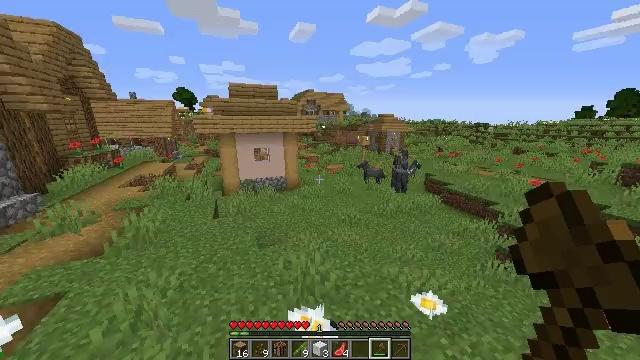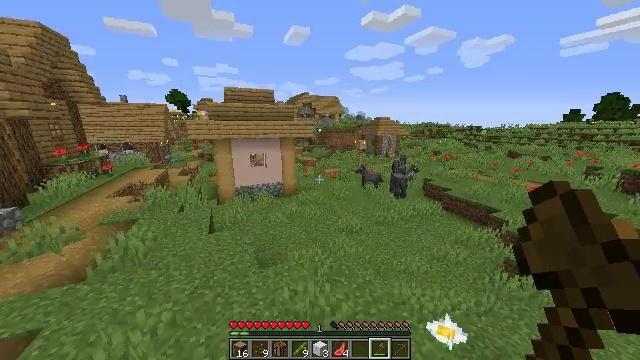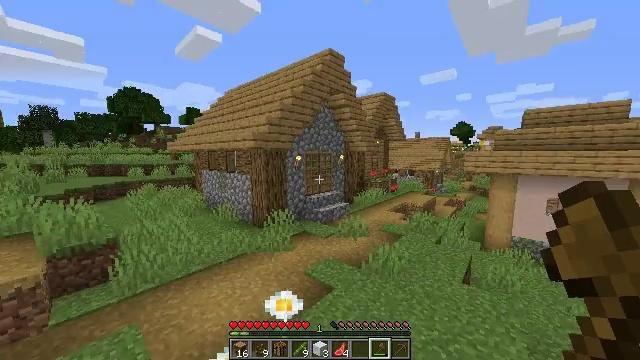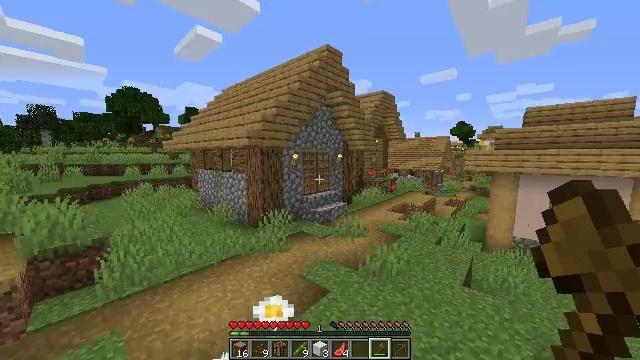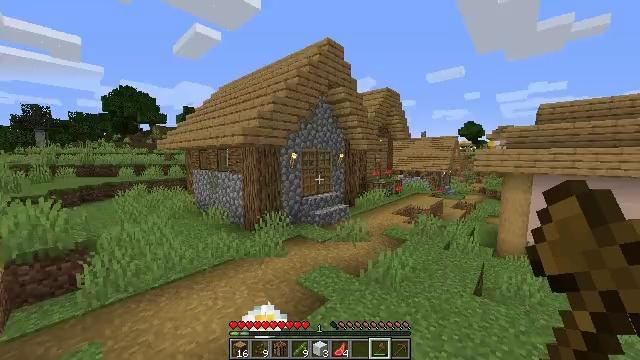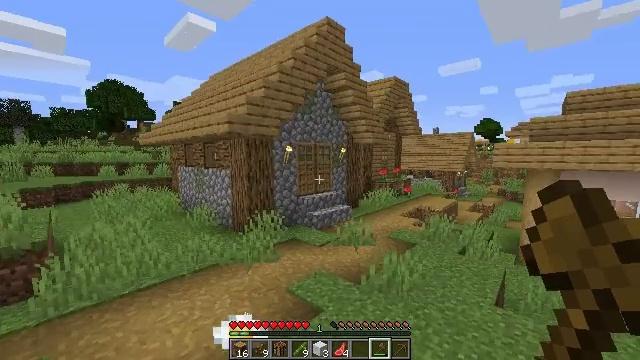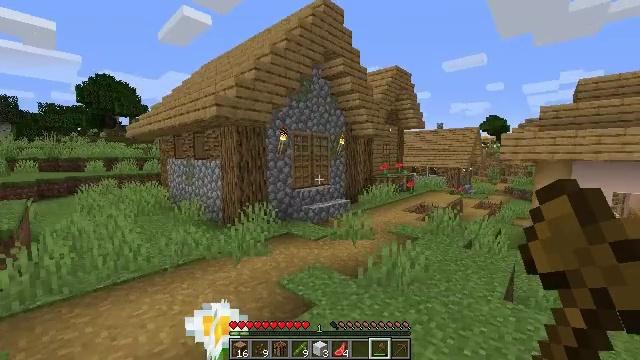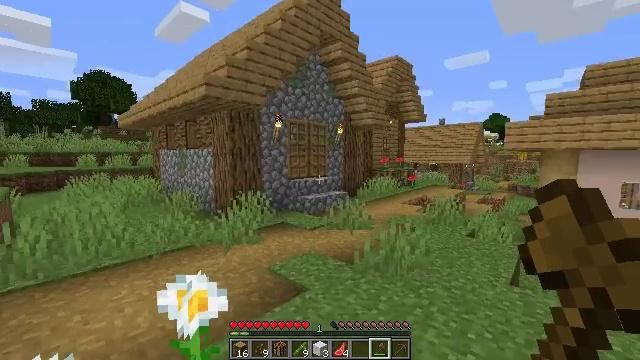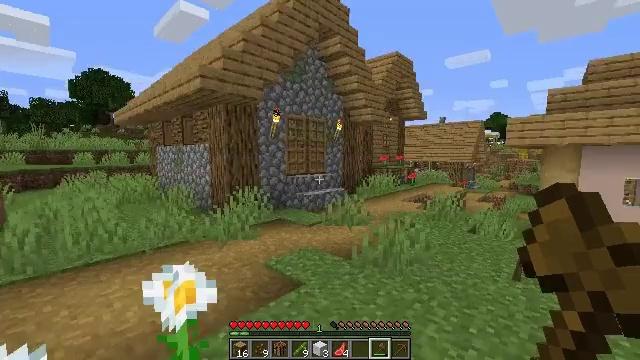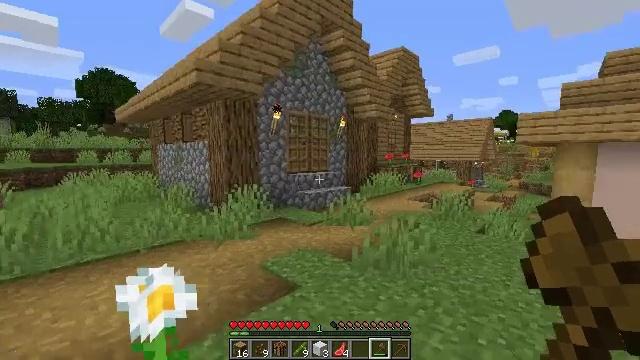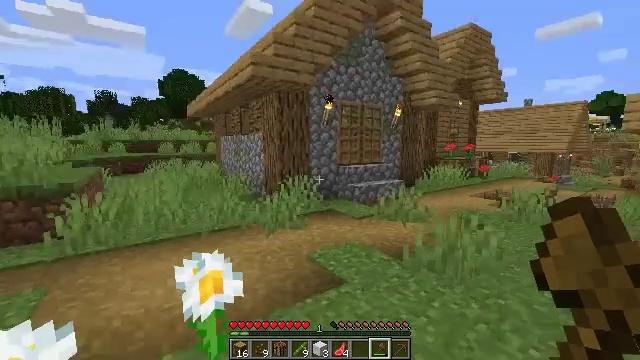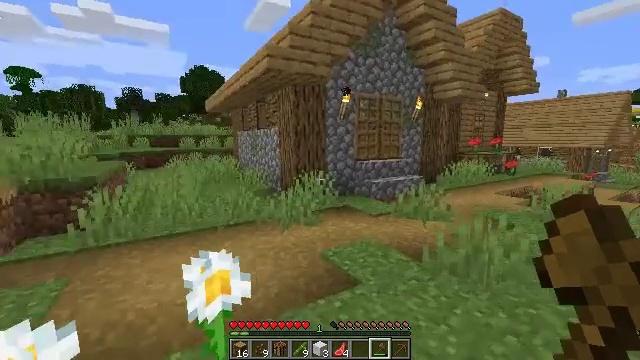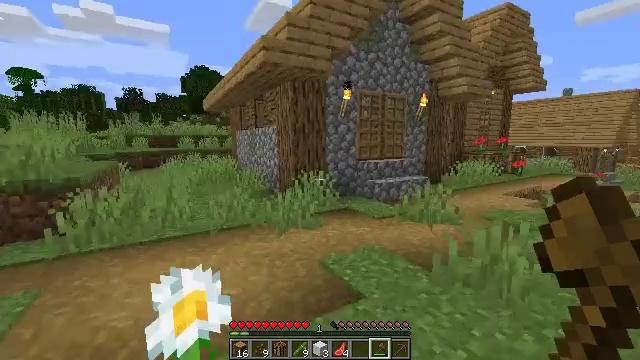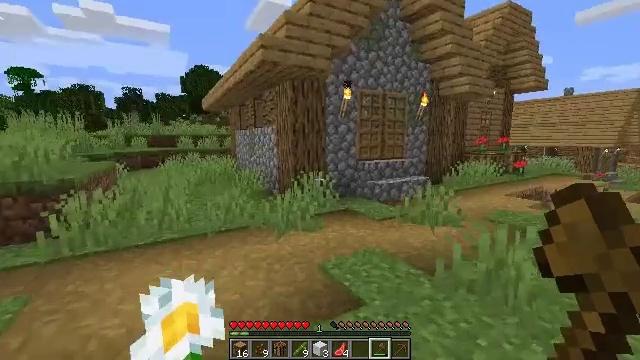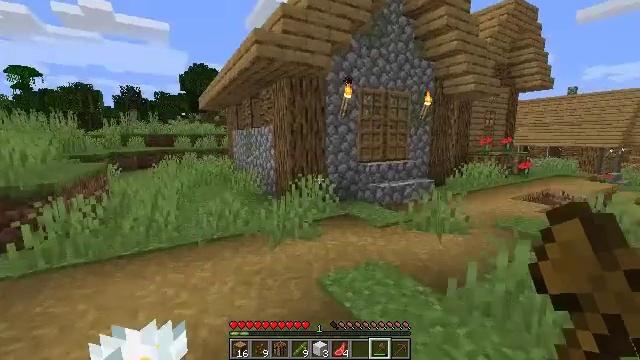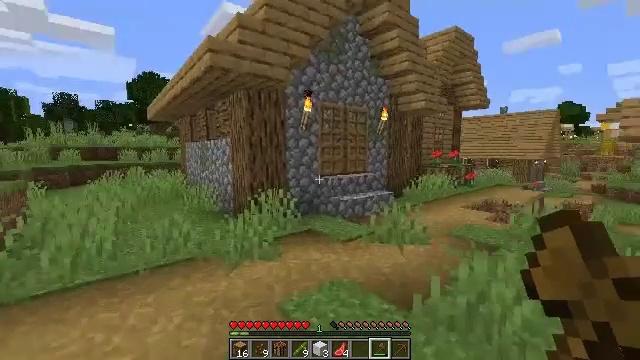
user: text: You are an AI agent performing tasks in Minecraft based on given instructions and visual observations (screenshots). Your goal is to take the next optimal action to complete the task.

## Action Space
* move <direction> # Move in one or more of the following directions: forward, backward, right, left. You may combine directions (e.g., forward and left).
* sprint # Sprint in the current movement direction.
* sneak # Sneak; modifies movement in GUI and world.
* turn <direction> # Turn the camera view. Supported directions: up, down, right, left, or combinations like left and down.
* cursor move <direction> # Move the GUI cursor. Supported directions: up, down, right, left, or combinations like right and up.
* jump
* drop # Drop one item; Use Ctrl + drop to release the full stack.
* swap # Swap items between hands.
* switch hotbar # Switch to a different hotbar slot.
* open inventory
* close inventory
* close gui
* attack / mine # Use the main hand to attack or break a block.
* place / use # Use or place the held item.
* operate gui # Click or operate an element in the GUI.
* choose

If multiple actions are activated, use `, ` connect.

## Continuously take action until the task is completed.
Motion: motion action
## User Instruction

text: Collect the blast furnace by mining it.
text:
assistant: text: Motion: move forward and move left
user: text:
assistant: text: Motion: move forward and move left, turn left and up, jump
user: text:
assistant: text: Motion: no_op
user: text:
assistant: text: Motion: no_op
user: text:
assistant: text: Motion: no_op
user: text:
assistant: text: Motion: no_op
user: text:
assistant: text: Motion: no_op
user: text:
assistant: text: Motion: no_op
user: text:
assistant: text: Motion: turn left
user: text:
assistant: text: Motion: move forward, turn left and down
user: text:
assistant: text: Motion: move forward, turn left and down
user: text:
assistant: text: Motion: move forward
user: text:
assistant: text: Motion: move forward
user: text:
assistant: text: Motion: move forward
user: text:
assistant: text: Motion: move forward, turn right and up
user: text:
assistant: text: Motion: move forward, turn right and up
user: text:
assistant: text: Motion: move forward, turn right
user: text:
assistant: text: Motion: move forward, sprint
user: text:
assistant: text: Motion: move forward, sprint
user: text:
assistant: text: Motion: move forward, sprint, turn left
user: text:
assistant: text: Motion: move forward, sprint, turn left
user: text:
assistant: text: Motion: move forward, turn left
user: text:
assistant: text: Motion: move forward, turn left
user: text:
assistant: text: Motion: move forward, turn left
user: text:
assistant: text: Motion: move forward, turn left
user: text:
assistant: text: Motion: move forward, turn left
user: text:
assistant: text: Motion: move forward
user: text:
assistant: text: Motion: move forward
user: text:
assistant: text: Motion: move forward and move right
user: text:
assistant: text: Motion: move forward and move right, turn left